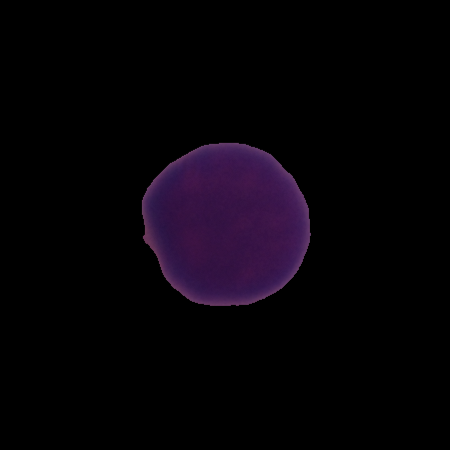
Label: healthy